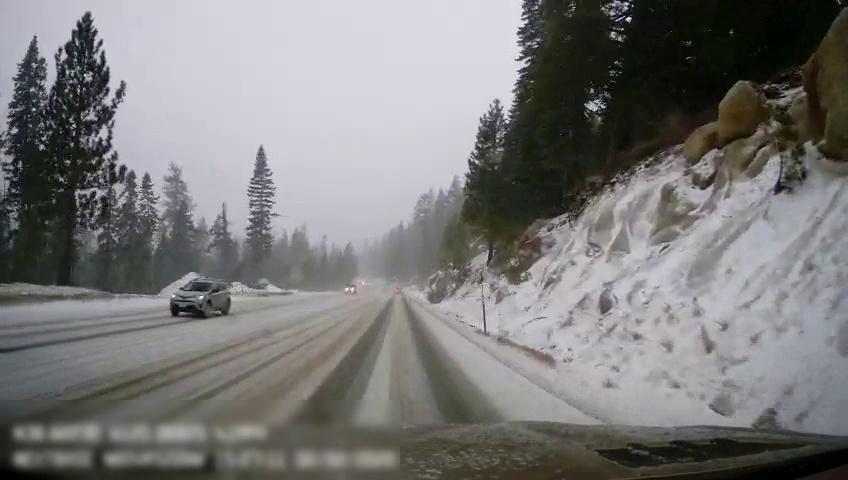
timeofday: Day
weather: Snowy
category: Drivable Space
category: Vehicles | SUV
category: Vehicles | SUV
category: Vehicles | Car